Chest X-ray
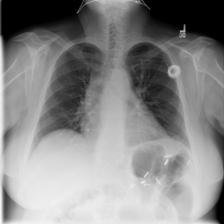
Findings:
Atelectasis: negative
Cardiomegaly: negative
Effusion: negative
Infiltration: negative
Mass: negative
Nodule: negative
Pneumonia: negative
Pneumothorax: negative
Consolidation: negative
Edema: negative
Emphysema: negative
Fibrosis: negative
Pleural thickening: negative
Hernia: negative